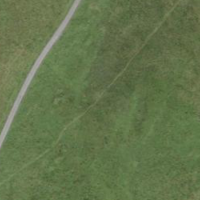
EUNIS habitat code: 24
Species observed at this site:
Milvus milvus
Rumex alpinus